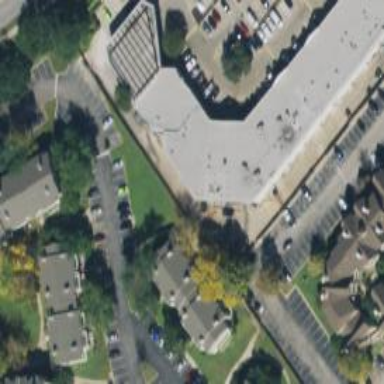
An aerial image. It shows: Retail building.